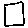
Label: square